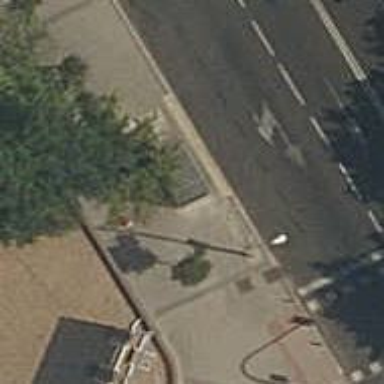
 serving as platform for public transportation."